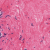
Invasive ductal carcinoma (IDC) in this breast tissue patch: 0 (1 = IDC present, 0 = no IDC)